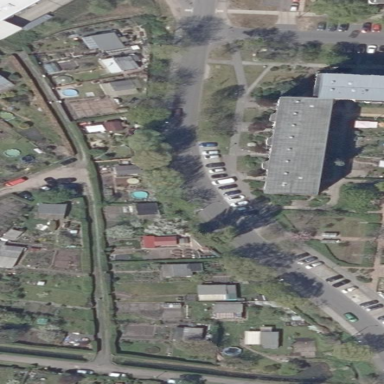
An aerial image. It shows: Allotments area.